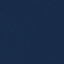
Land use / land cover: SeaLake